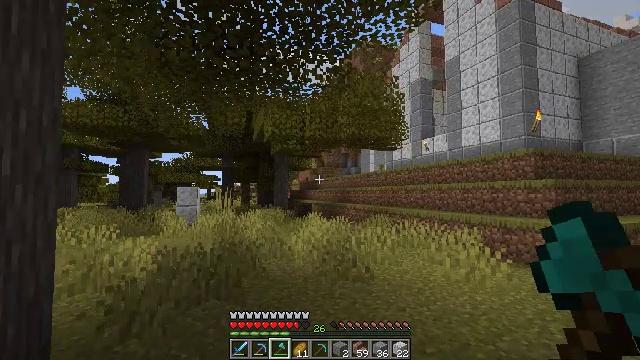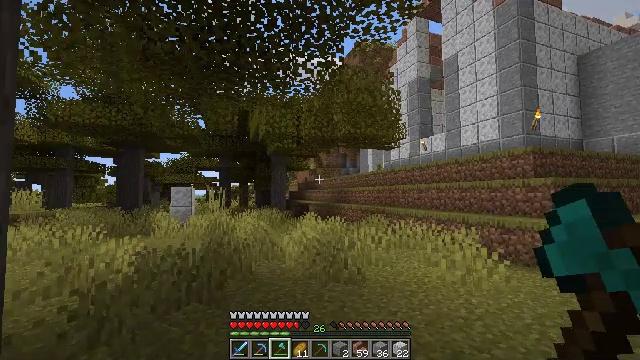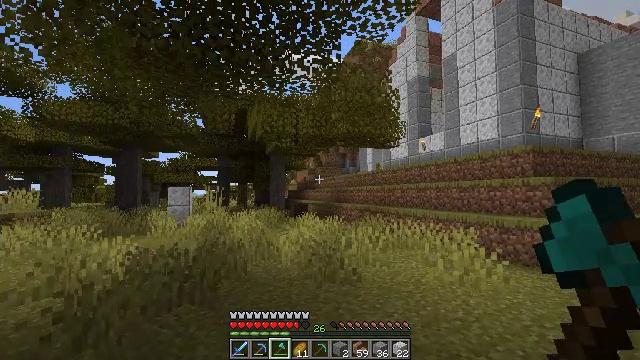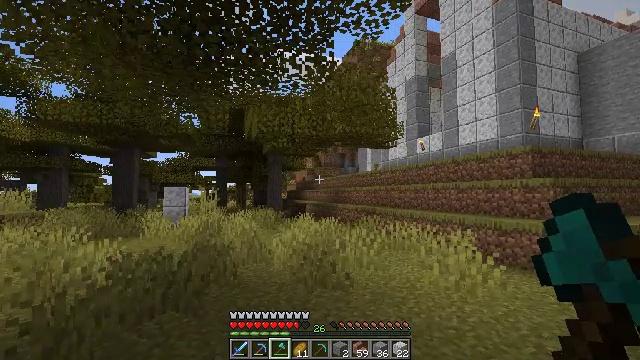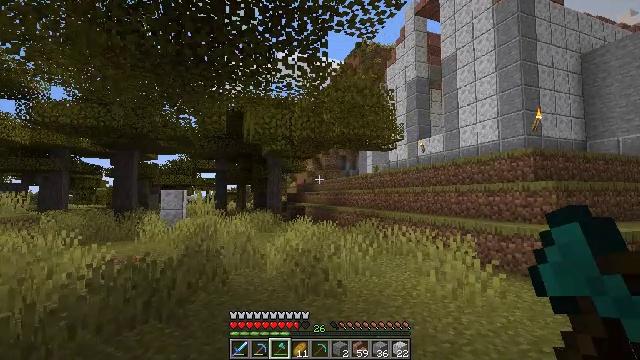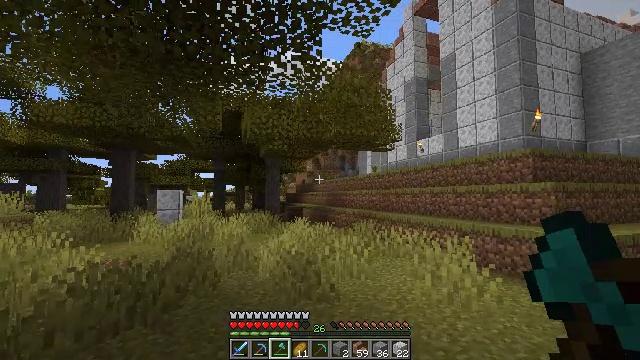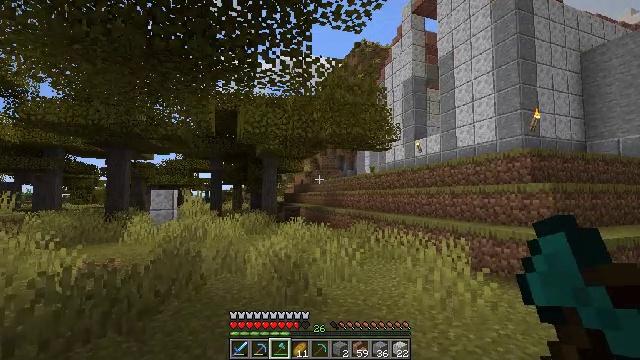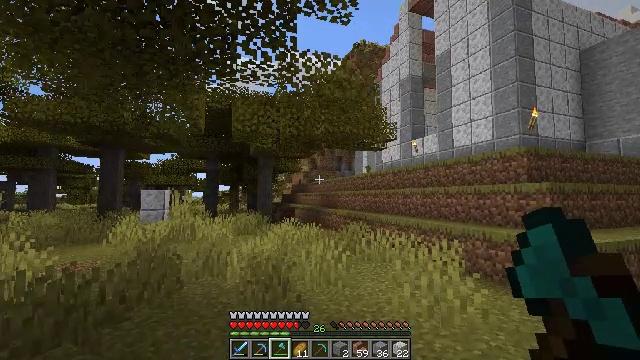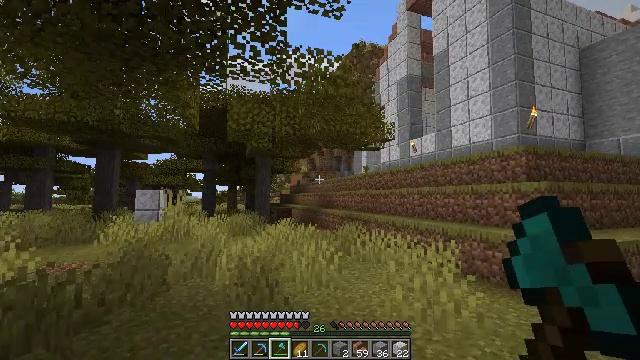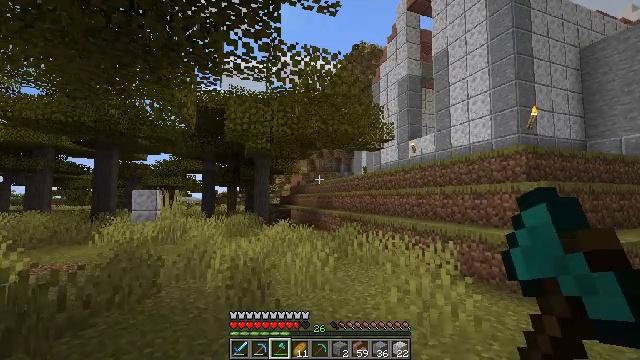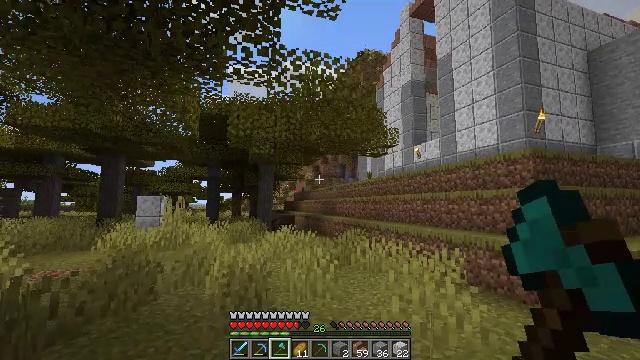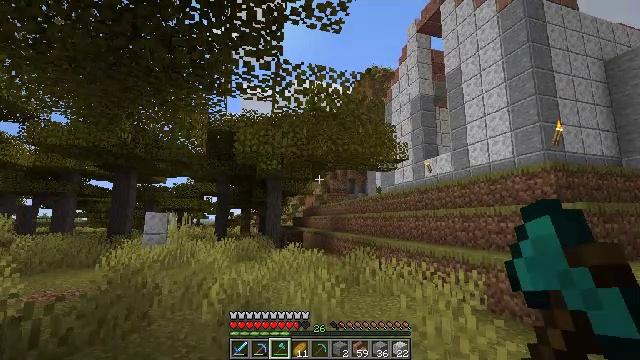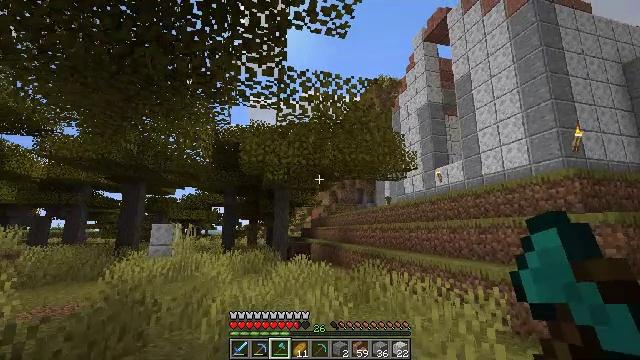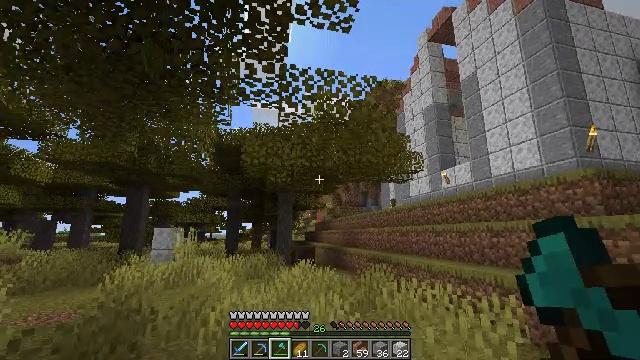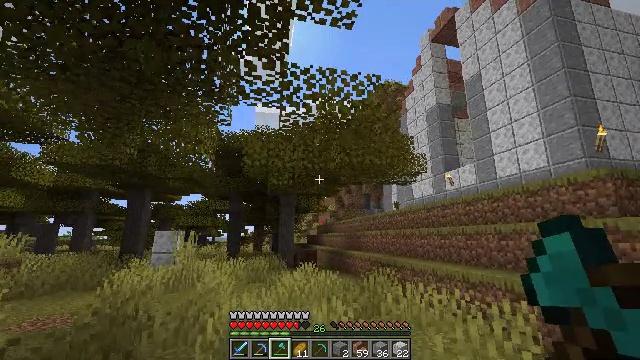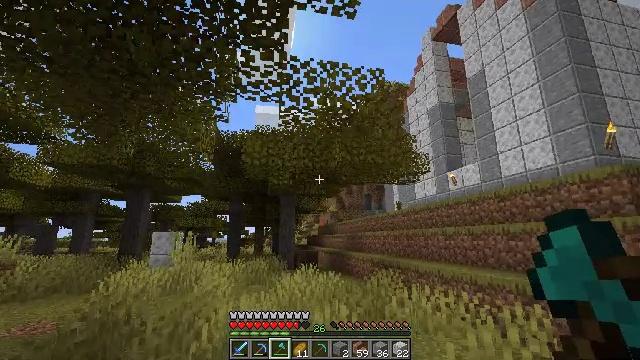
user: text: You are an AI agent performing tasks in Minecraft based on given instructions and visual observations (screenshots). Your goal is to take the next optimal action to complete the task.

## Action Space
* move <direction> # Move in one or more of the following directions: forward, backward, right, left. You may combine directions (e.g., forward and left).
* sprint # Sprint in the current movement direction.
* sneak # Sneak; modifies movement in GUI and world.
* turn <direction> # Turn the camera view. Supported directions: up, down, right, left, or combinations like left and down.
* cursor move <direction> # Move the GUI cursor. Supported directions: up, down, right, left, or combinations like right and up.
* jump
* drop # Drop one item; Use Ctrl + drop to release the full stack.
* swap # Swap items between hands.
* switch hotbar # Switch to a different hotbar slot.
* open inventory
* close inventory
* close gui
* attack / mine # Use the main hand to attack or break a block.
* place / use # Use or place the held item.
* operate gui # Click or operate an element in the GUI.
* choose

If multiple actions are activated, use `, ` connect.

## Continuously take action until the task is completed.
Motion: motion action
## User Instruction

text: Break the polished diorite block.
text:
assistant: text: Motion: move forward and move right
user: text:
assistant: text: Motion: move forward and move right
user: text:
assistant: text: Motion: move forward and move right
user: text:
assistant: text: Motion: move forward and move right
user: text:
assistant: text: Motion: move forward and move right
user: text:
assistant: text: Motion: move forward and move right
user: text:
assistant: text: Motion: move forward and move right
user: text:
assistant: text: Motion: move forward and move right
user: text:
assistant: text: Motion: move forward and move right
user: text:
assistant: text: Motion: move forward, turn left and up
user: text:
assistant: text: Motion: move forward, turn left and up
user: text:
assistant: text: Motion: move forward, turn left and up
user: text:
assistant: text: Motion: move forward
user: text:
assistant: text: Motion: move forward
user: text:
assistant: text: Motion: move forward
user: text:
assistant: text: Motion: move forward
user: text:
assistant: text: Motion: move forward
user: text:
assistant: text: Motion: move forward
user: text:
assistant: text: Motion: move forward
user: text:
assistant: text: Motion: move forward
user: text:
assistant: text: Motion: move forward
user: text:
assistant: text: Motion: move forward
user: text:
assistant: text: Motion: move forward
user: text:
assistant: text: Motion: move forward
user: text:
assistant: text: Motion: move forward
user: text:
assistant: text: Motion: move forward
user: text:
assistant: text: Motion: move forward
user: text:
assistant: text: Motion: move forward
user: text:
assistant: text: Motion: move forward
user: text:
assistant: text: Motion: move forward